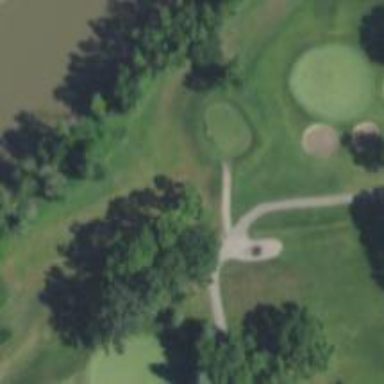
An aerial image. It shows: Service road designated as golf cart path.